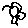
Label: flower